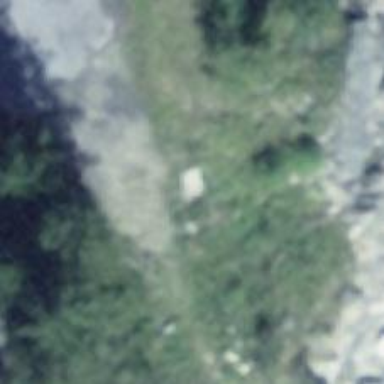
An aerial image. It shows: Picnic table located in leisure land area.